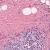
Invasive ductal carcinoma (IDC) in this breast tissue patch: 1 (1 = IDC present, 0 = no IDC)